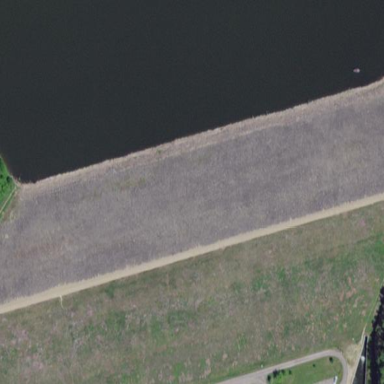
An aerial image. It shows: Dam across waterway.